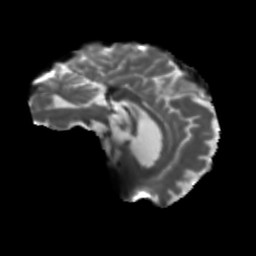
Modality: T2w
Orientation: sagittal
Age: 74
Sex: female
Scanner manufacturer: siemens
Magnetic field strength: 3 T
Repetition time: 5.25 s
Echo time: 0.08 s